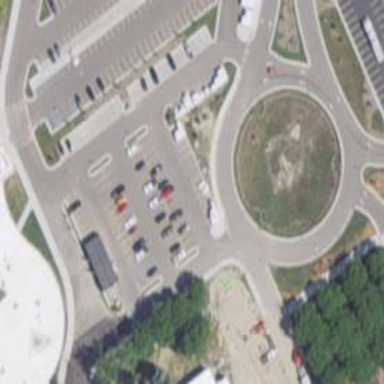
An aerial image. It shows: Asphalt road service leading to roundabout.